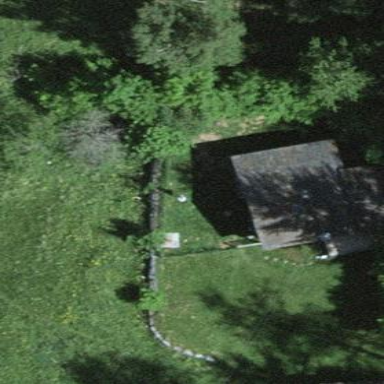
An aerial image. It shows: Simple and straightforward house.